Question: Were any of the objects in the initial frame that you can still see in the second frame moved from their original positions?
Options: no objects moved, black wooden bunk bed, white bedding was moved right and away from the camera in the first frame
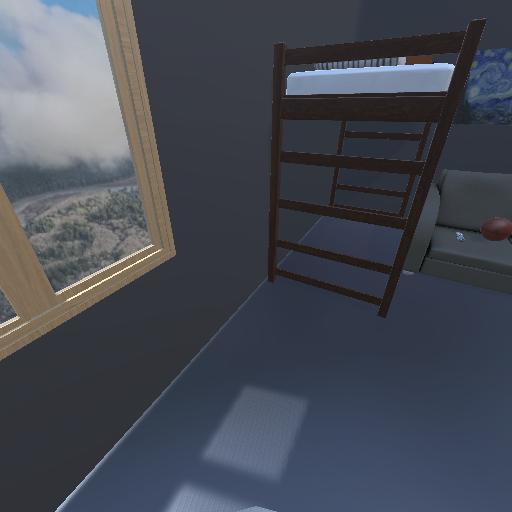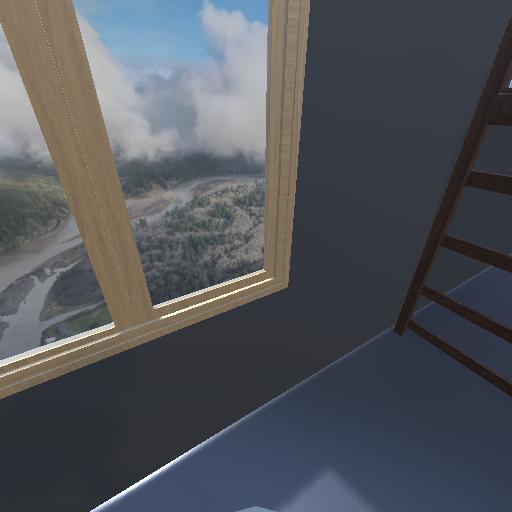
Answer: no objects moved